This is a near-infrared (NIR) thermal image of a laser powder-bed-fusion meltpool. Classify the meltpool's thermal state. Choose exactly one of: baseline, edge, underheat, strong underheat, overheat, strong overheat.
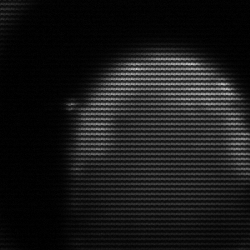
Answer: edge